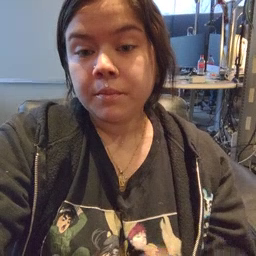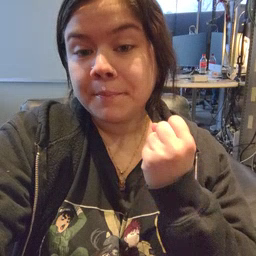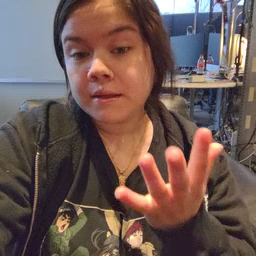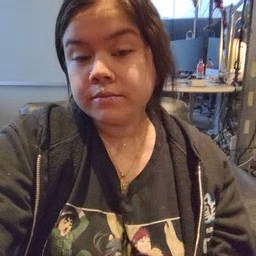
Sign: many